Field crop: maize
Growth stage: 2
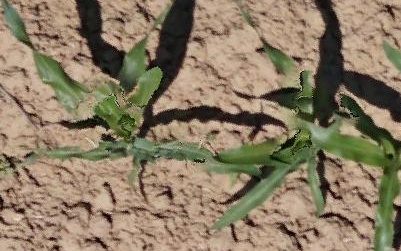
Species: maize